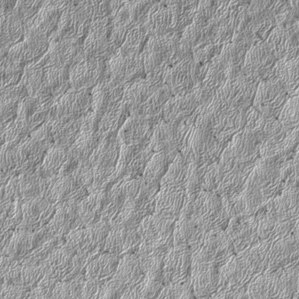
Label: frost